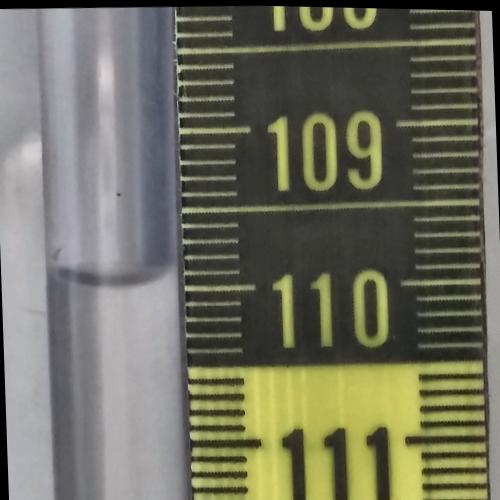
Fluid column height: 109.9 cm